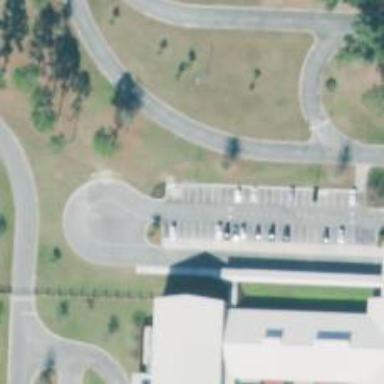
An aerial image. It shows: Parking space is available.